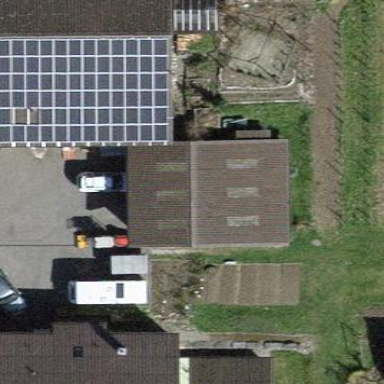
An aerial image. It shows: Flat-roofed building.